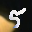
Label: 5